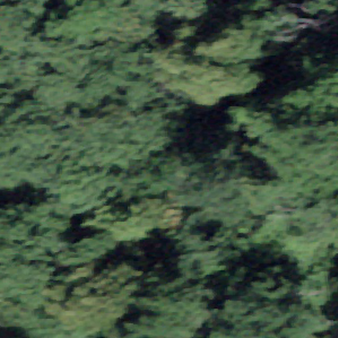
Label: other